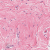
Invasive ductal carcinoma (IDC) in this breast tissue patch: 0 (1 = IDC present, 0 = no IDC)